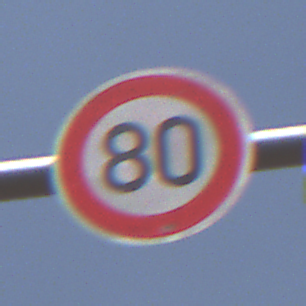
Verkehrszeichen: Geschwindigkeit80
Umgebung: Outdoor, Nature
Tageszeit: Midday
Wetter: PartlyCloudy
Licht: Natural
Jahreszeit: NotSpecified
Kontrast: HighContrast